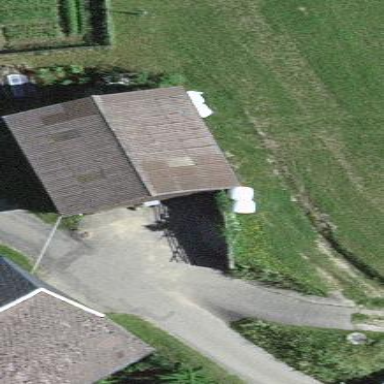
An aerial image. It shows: Garage building.